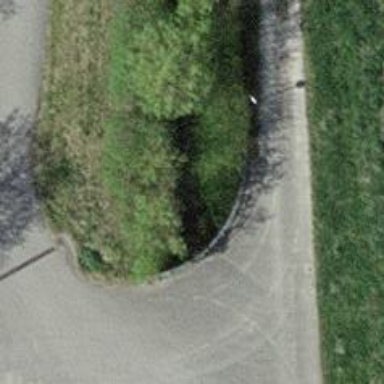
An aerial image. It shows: Culvert tunnel.